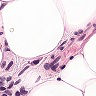
Metastatic tissue present: yes